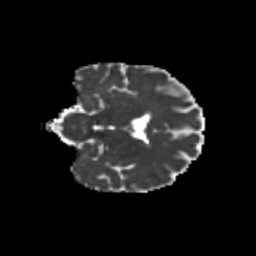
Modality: MD
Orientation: coronal
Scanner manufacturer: siemens
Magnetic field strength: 3 T
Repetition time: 9.2 s
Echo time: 0.084 s